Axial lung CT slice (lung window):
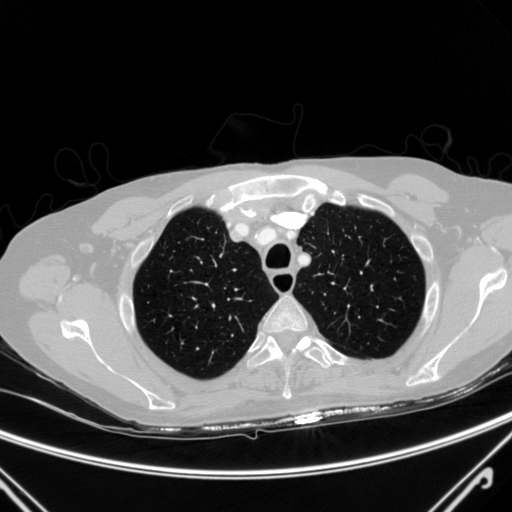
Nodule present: no